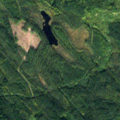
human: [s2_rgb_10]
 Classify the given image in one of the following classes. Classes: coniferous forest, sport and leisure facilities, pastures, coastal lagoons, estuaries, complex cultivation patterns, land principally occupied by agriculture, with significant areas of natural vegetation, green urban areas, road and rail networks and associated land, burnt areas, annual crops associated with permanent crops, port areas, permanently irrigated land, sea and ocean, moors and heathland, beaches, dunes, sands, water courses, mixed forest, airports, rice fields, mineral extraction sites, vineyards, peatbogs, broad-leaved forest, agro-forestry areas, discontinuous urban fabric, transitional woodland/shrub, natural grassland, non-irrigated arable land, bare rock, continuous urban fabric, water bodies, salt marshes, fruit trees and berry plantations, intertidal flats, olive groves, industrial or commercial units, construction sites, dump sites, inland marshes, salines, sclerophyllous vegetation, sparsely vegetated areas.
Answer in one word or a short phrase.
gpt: coniferous forest, mixed forest